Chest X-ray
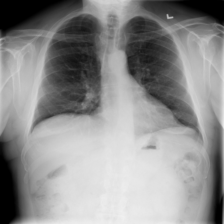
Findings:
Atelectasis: negative
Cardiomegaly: negative
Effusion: negative
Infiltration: negative
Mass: negative
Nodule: negative
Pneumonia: negative
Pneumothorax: negative
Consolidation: negative
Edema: negative
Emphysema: negative
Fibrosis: negative
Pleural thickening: negative
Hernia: negative